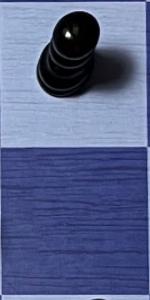
Label: Empty